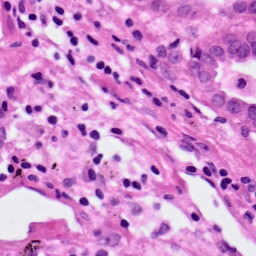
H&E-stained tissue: Lung